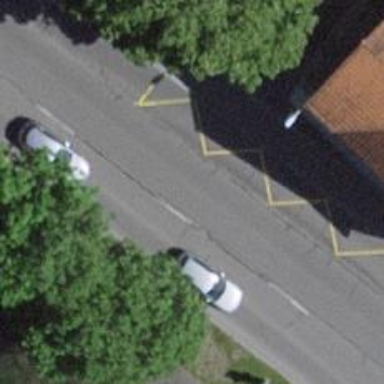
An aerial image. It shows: Public transport stop position.